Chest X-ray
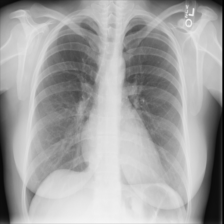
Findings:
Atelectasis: negative
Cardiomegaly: negative
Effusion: negative
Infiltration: negative
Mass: negative
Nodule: negative
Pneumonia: negative
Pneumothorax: negative
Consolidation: negative
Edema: negative
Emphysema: negative
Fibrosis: negative
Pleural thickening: negative
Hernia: negative